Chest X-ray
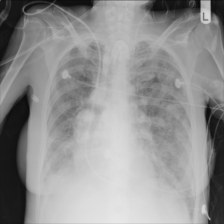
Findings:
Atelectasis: negative
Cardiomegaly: negative
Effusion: negative
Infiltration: positive
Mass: negative
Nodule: negative
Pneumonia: negative
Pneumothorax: negative
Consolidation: negative
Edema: negative
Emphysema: negative
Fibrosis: positive
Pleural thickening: negative
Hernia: negative